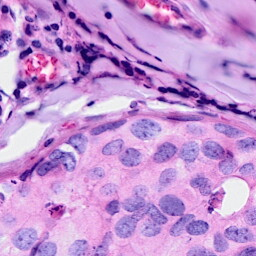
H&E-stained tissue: Breast